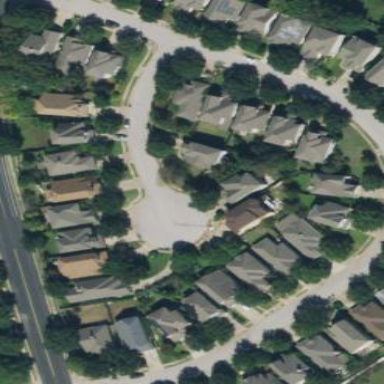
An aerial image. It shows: Sidewalk.